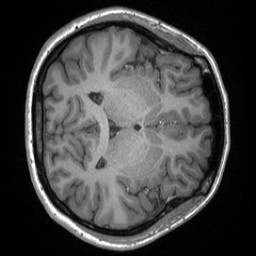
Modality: T1w
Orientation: axial